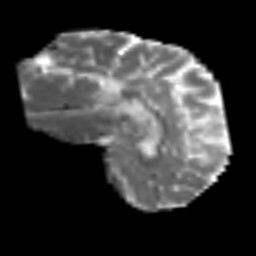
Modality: MD
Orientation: sagittal
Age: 64
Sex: male
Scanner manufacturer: siemens
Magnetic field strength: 3 T
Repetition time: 3.2 s
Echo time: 0.081 s